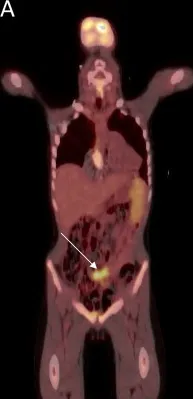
Fluorodeoxyglucose-positron emission tomography scan response assessment during therapy. (A) Very good partial response prior to surgical resection.
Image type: radiology (pet)